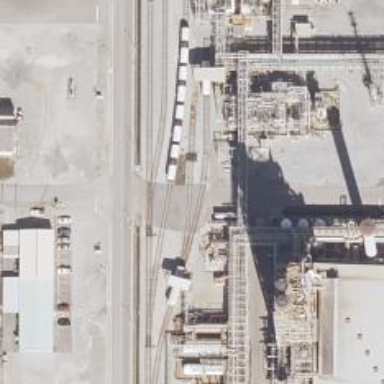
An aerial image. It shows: Rail spur service.